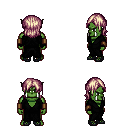
a pixel art fantasy rpg character, male body template, orc, green skin, gray robe, gold greaves, white blonde long bangs hairstyle, leather bracers, ghillies, four views (front, back, left, right), 2x2 character sprite sheet, small pixel art, hard edges, no anti-aliasing